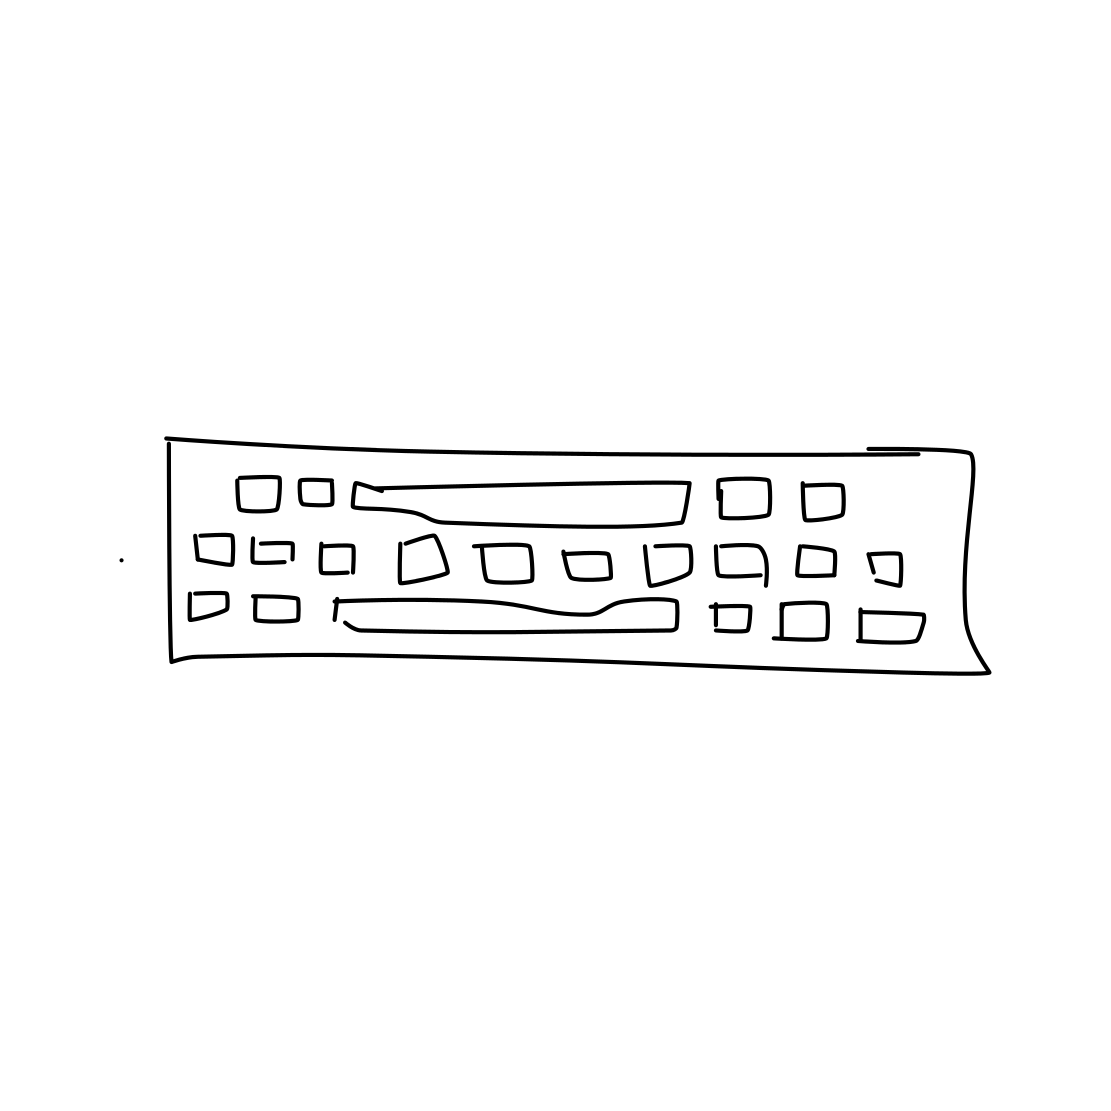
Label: keyboard